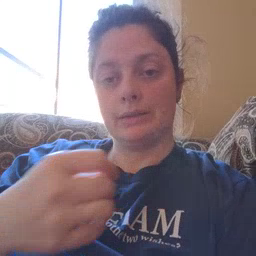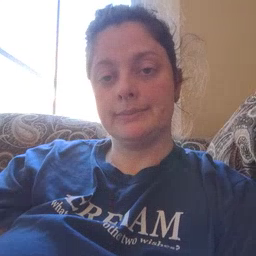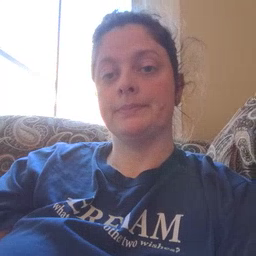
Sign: white